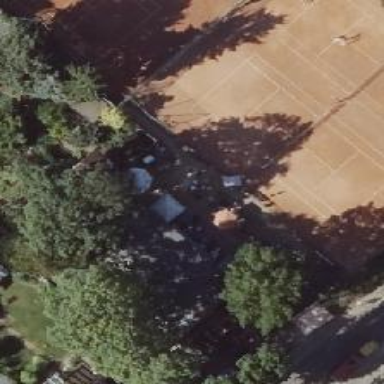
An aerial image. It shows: Tennis pitch with clay surface for leisure sports.